Question: I'm trying to implement a simple ajaxtoolkit fileupload control and every time I click "Upload" all I get is an error. I tried placing breakpoint in the "AjaxFileUpload1_UploadComplete" function but it won't even get fired.. (maybe because upload isn't complete yet?) what should I do to make it work?
here is the error:

'''
<form id="form1" runat="server">
<div>
<asp:ScriptManager ID="ScriptManager1" runat="server">
</asp:ScriptManager>
<asp:AjaxFileUpload ID="AjaxFileUpload1" runat="server"
onuploadcomplete="AjaxFileUpload1_UploadComplete" ThrobberID="myThrobber" MaximumNumberOfFiles="10" AllowedFileTypes="jpg,jpeg"/>
</div>
</form>
'''
'''
protected void AjaxFileUpload1_UploadComplete(object sender, AjaxControlToolkit.AjaxFileUploadEventArgs e)
{
string id = "038191904";
Directory.CreateDirectory(Server.MapPath("~/App_Data/" + id + "/scanned_docs/"));
string filePath = "~/Member_Data/" + id + "/images/";
string path = filePath + e.FileName;
AjaxFileUpload1.SaveAs(Server.MapPath(filePath) + e.FileName);
//db1.insert_pic_slide(id, path);
}
'''
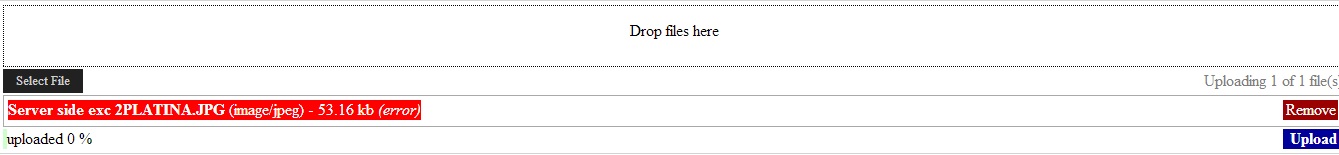
Answer: This was happening to me, and I did two things to fix it:
Update your site's web.config file to contain entries for the following:
'''
<system.web>
<httpHandlers>
<add verb="*" path="AjaxFileUploadHandler.axd" type="AjaxControlToolkit.AjaxFileUploadHandler, AjaxControlToolkit" />
</httpHandlers>
</system.web>
<system.webServer>
<handlers>
<add name="AjaxFileUploadHandler" verb="*" path="AjaxFileUploadHandler.axd" type="AjaxControlToolkit.AjaxFileUploadHandler, AjaxControlToolkit" />
</handlers>
</system.webServer>
'''
If the page you're uploading from is inside a folder with it's own web.config with deny anonymous authorization rules, make sure you add an allow for the AjaxFileUploadHandler like so:
'''
<location path="AjaxFileUploadHandler.axd">
<system.web>
<authorization>
<allow users="*"/>
</authorization>
</system.web>
</location>
'''